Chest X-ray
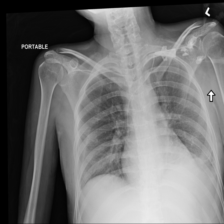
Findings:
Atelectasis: negative
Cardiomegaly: negative
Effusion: positive
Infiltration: negative
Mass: negative
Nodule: negative
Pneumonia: negative
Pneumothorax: negative
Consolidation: negative
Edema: negative
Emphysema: negative
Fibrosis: negative
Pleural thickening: negative
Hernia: negative